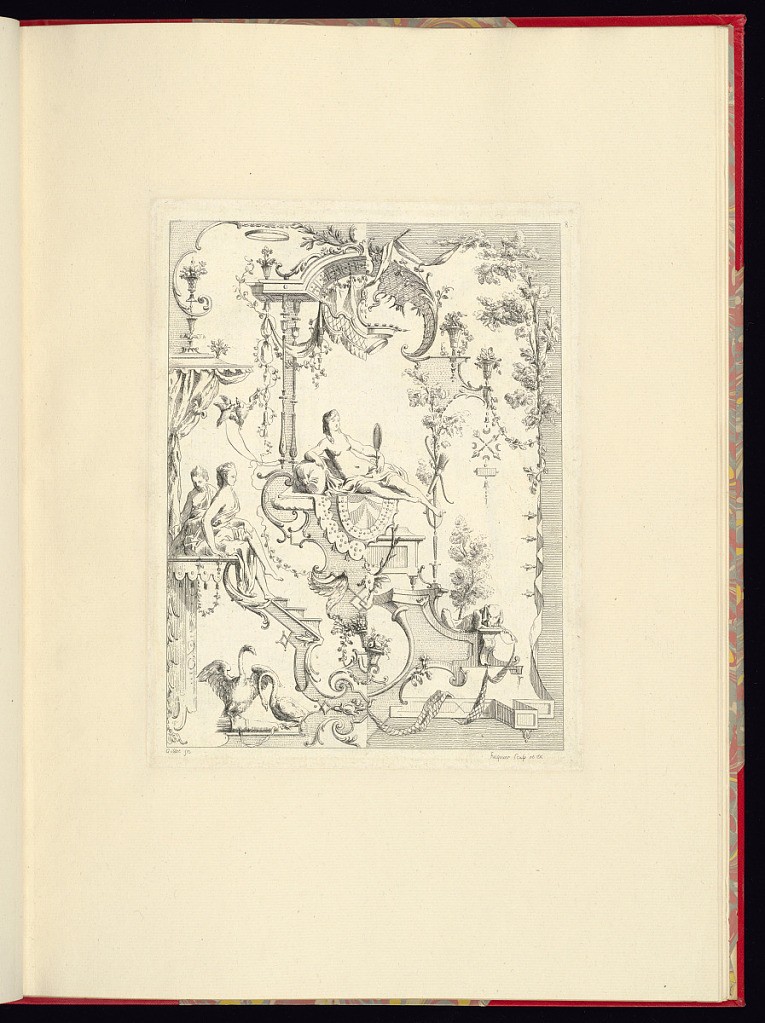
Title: Arabesque Ornament Designs
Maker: Claude Gillot, French, 1673–1722
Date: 1749–61
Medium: Etching on laid paper
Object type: Print
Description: Eighth plate from a series of bifurcated arabesque/ grotesque panel designs with a different design on the left and right side of the plate. The ornament features a central female nude figure laying down, leaning on a cushion, on a platform, surrounded by a canopy, foliage, a dog, two other female figures on steps, swans, fleurons, rinceaux, scrolling leaves, birds, strapwork, bow and quiver of arrows, architectural details, vases and baskets of flowers, drapery, and netting. The plate is numbered and signed.